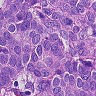
Metastatic tissue present: yes